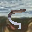
Label: 5